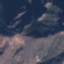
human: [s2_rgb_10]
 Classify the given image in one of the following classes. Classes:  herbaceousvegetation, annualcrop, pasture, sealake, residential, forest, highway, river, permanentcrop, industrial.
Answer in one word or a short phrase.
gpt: HerbaceousVegetation